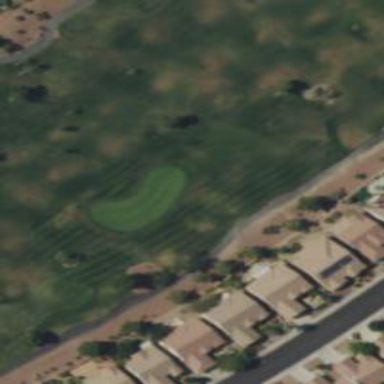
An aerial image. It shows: Golf hole.